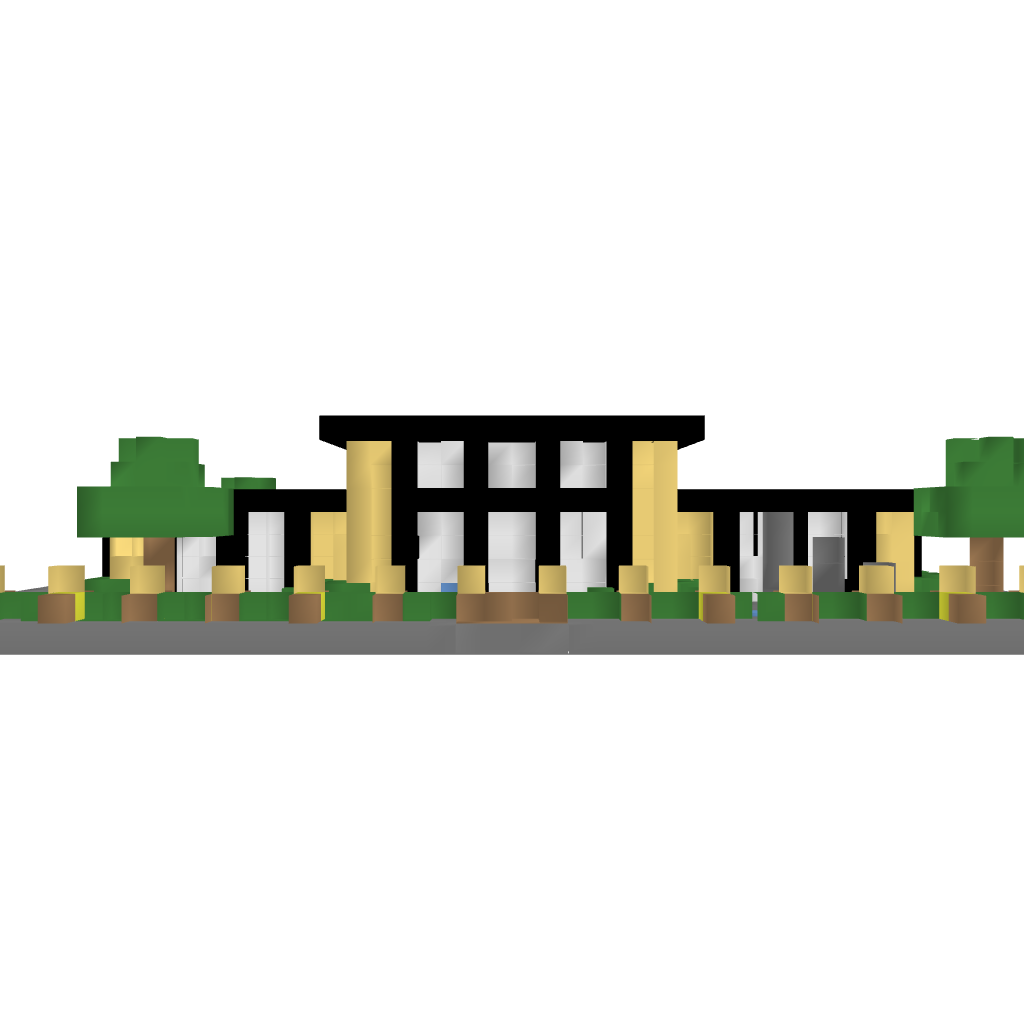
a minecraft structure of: Modern House #3 (Ecl1pse8) 1.7.2 bad low quality